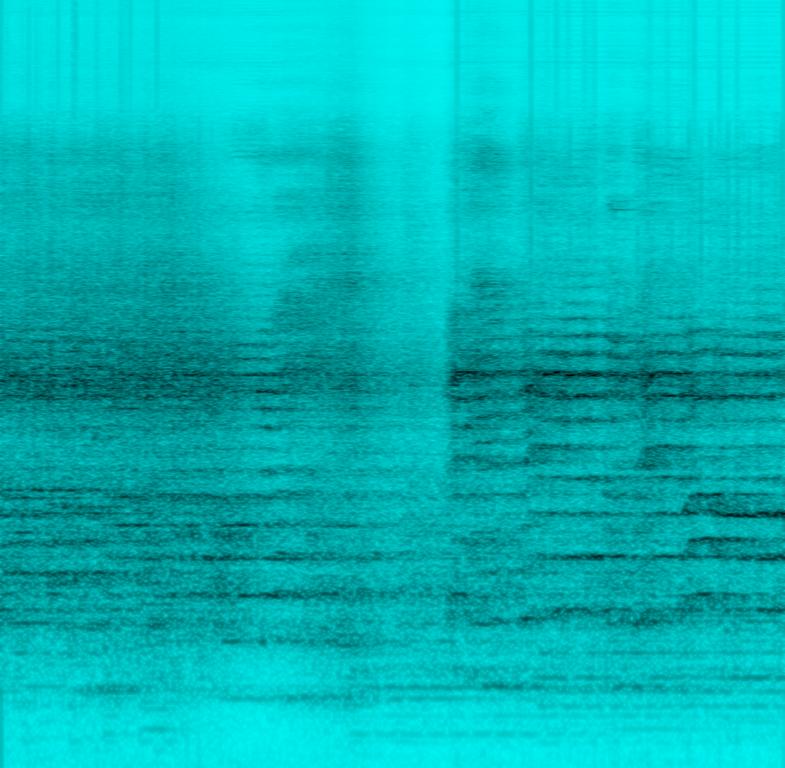
This low quality audio features a female voice singing the main melody. Other voices sing backing vocals in this song. Other instruments cannot be heard due to the low quality of audio.